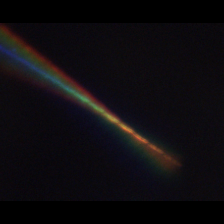
Taxon: Psuedo-nitzschia
Group: Diatoms